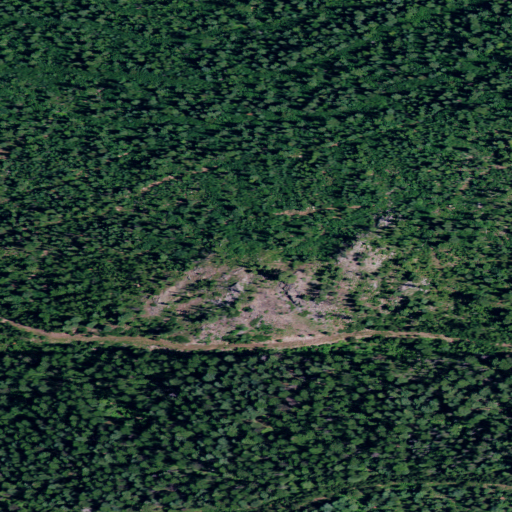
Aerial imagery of mountain in Idaho named Shoepack Point containing evergreen forest and shrub